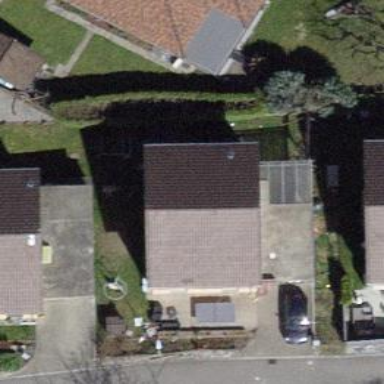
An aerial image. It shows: Detached building with gabled roof.